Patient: sex M, age 33
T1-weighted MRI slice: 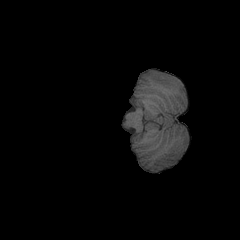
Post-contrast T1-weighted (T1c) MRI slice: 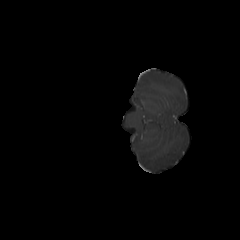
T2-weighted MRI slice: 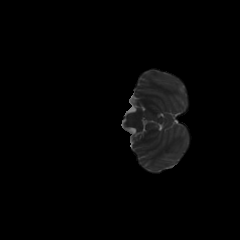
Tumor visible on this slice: no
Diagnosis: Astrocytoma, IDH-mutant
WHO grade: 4